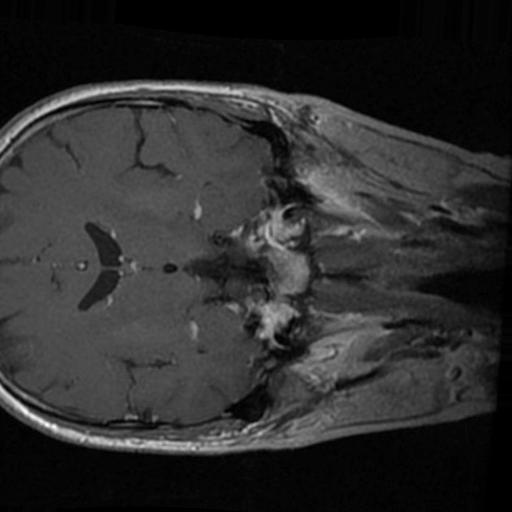
Label: brain_tumor